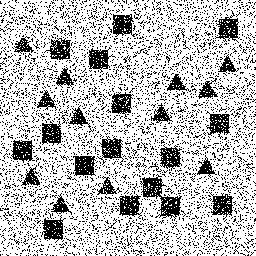
Squares: 16
Triangles: 12
Stars: 0
Total shapes: 28